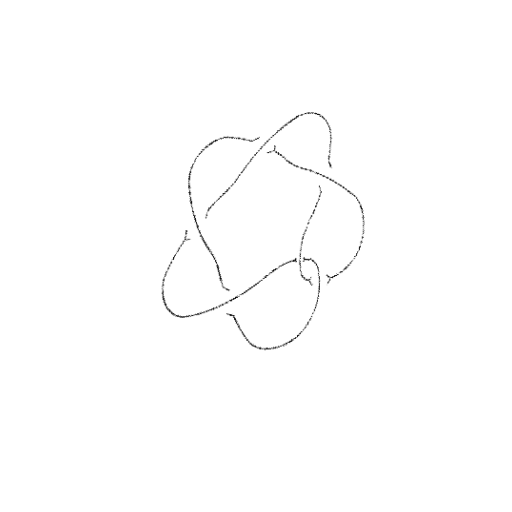
Crossing number: 6